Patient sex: F
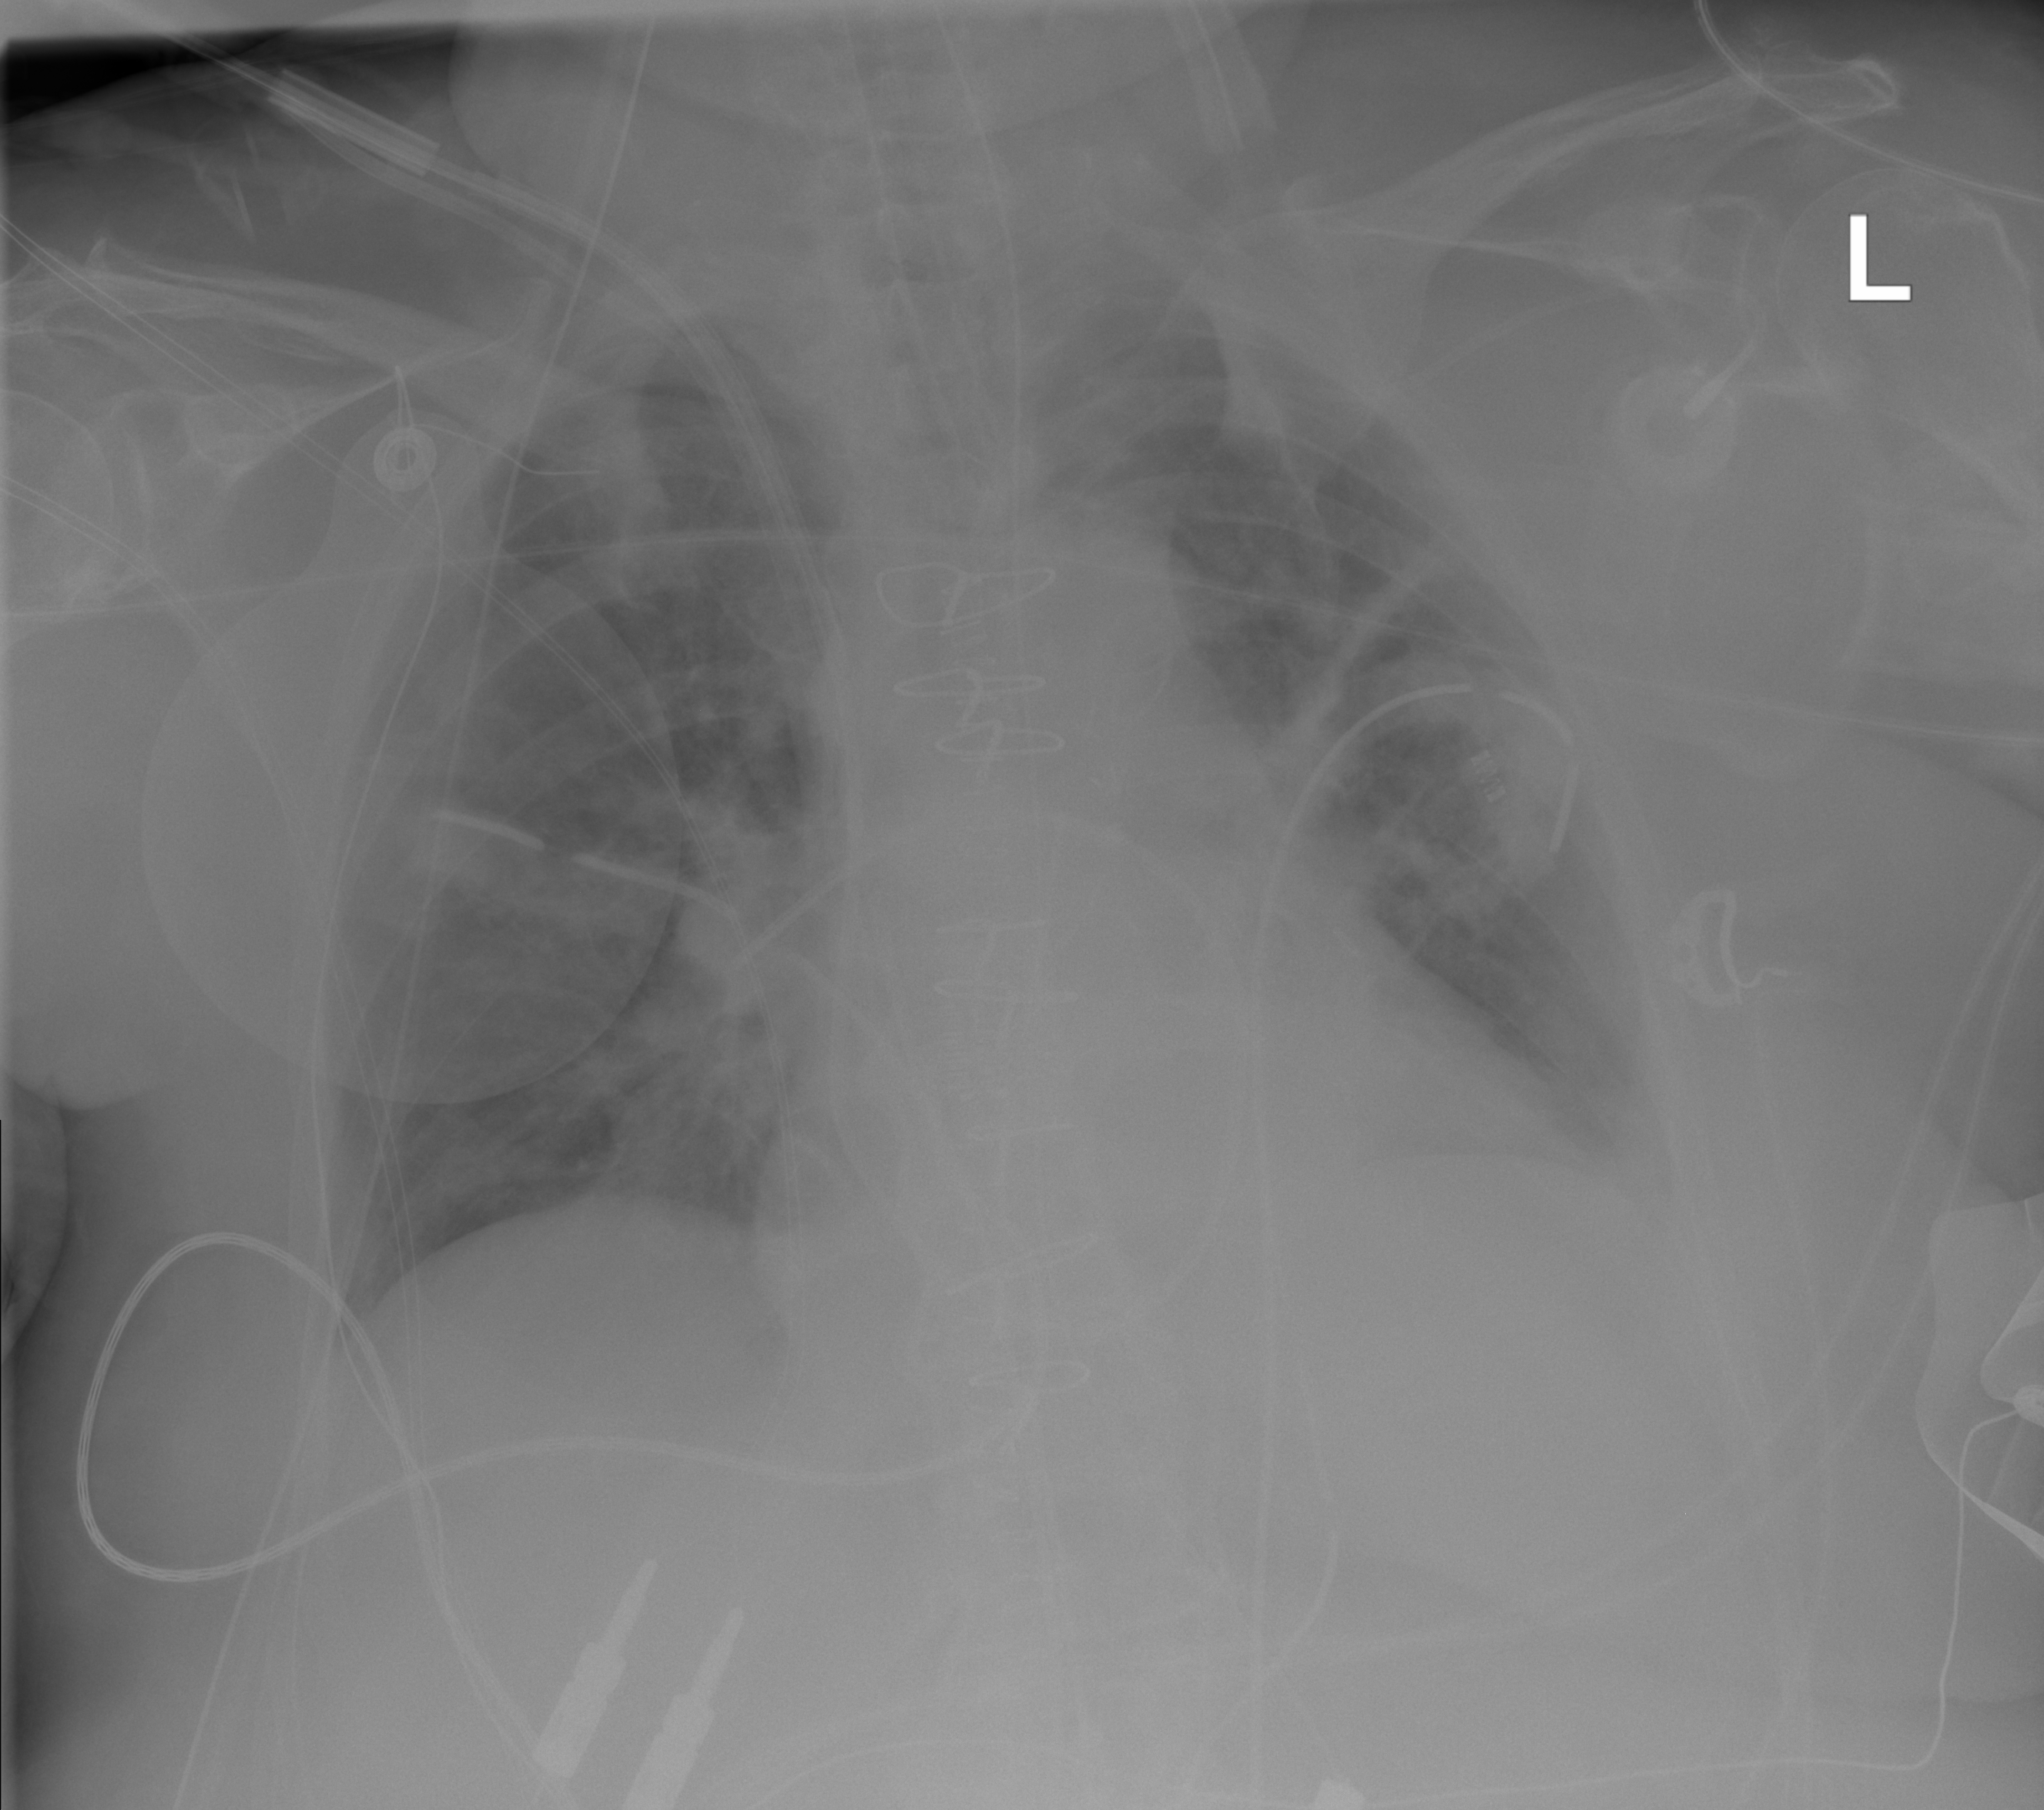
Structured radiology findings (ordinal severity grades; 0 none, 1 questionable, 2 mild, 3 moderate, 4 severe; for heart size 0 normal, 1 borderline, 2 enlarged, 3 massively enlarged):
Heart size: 2
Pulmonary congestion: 3
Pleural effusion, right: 0
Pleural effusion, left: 1
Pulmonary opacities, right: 2
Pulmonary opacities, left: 2
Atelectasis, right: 2
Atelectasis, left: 2